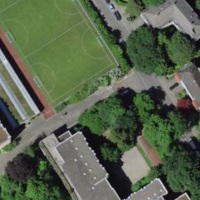
EUNIS habitat code: 54
Species observed at this site:
Vicia sepium
Taxus baccata
Acer campestre
Vitis vinifera
Carpinus betulus
Fagus sylvatica
Prunus spinosa
Trifolium pratense
Cornus sanguinea
Lamium galeobdolon
Lathyrus pratensis